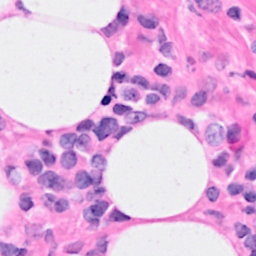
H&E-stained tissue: Breast